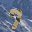
Label: 7